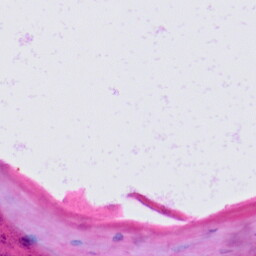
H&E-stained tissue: Skin